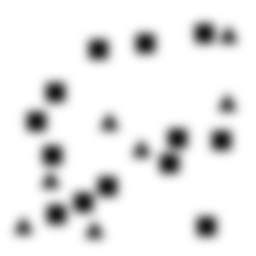
Squares: 13
Triangles: 7
Stars: 0
Total shapes: 20